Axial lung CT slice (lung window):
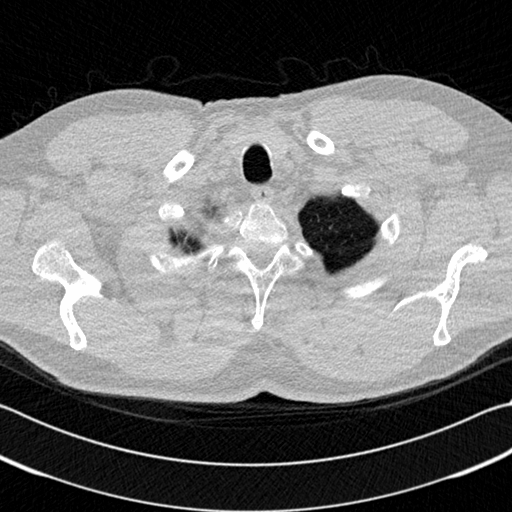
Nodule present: no